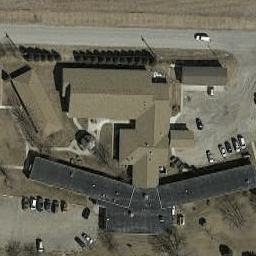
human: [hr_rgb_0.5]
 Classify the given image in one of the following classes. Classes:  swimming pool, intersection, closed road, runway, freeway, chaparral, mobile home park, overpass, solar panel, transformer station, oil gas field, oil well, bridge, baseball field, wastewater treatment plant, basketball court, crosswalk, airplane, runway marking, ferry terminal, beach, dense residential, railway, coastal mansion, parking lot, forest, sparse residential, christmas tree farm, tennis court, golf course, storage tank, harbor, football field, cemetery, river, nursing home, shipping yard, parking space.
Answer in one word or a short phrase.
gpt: nursing home